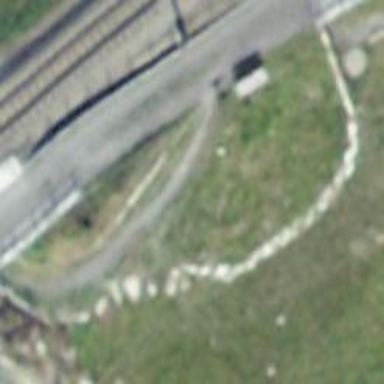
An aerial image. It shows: Path surfaced with fine gravel.